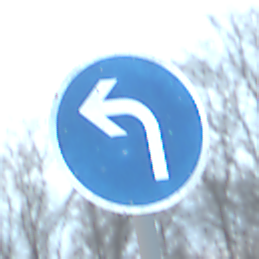
Verkehrszeichen: VorgeschriebeneFahrtrichtungLinks
Umgebung: Outdoor, RoadRail
Tageszeit: SunriseSunset
Wetter: PartlyCloudy
Licht: Natural
Jahreszeit: NotSpecified
Kontrast: LowContrast